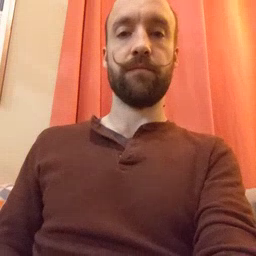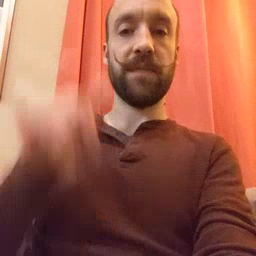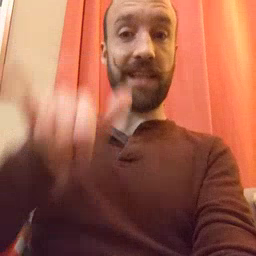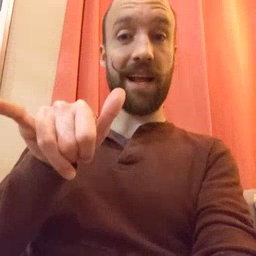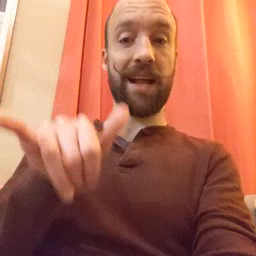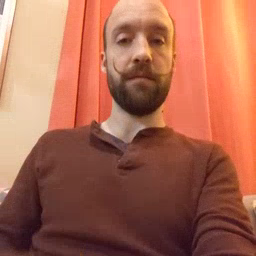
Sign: stay